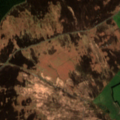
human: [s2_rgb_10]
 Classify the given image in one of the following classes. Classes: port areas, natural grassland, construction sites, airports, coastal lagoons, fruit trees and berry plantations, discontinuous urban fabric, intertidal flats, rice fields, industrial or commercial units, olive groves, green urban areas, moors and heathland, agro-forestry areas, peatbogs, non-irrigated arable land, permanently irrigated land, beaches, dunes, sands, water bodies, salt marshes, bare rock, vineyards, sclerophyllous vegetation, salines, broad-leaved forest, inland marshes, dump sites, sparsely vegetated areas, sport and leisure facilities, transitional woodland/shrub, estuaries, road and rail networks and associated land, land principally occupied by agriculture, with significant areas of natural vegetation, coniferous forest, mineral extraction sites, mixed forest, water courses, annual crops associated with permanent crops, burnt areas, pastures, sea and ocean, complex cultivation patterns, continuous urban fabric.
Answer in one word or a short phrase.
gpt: land principally occupied by agriculture, with significant areas of natural vegetation, coniferous forest, moors and heathland